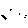
Label: hexagon